Question: I have a situation where I need to check the profile maven is running on and then according to that I need to configure task scheduler. There are two profiles one is 'global' and the other one is 'nonglobal', what I did is:
'''
<task:scheduler id="customerPortalTaskScheduler" pool-size="1" />
<task:scheduled-tasks scheduler="customerPortalTaskScheduler">
<task:scheduled ref="SubscriptionService" method="updateNextDistributionDateForAllCurrentUsers" cron="${nhst.ncp.instance} == 'global' ? #{customerportal['globalUpdateDistributionDateServiceTuesday.CronTrigger']} : #{customerportal['updateDistributionDateServiceMondayThursday.CronTrigger']}" />
<task:scheduled ref="SubscriptionService" method="updateNextDistributionDateForAllCurrentUsers" cron="${nhst.ncp.instance} == 'global' ? #{customerportal['globalUpdateDistributionDateServiceWednesday.CronTrigger']} : #{customerportal['updateDistributionDateServiceFriday.CronTrigger']}" />
<task:scheduled ref="SubscriptionService" method="updateNextDistributionDateForAllCurrentUsers" cron="${nhst.ncp.instance} == 'global' ? #{customerportal['globalUpdateDistributionDateServiceThursday.CronTrigger']} : #{customerportal['updateDistributionDateServiceWeekend.CronTrigger']}" />
</task:scheduled-tasks>
'''
${nhst.ncp.instance} is instance of maven profile. It would say whether its global or nonglobal profile. It does work fine, because properties file are being loaded properly.
With the above configuration, I am getting an error which is there in screenshot.
Any ideas how to solve this?
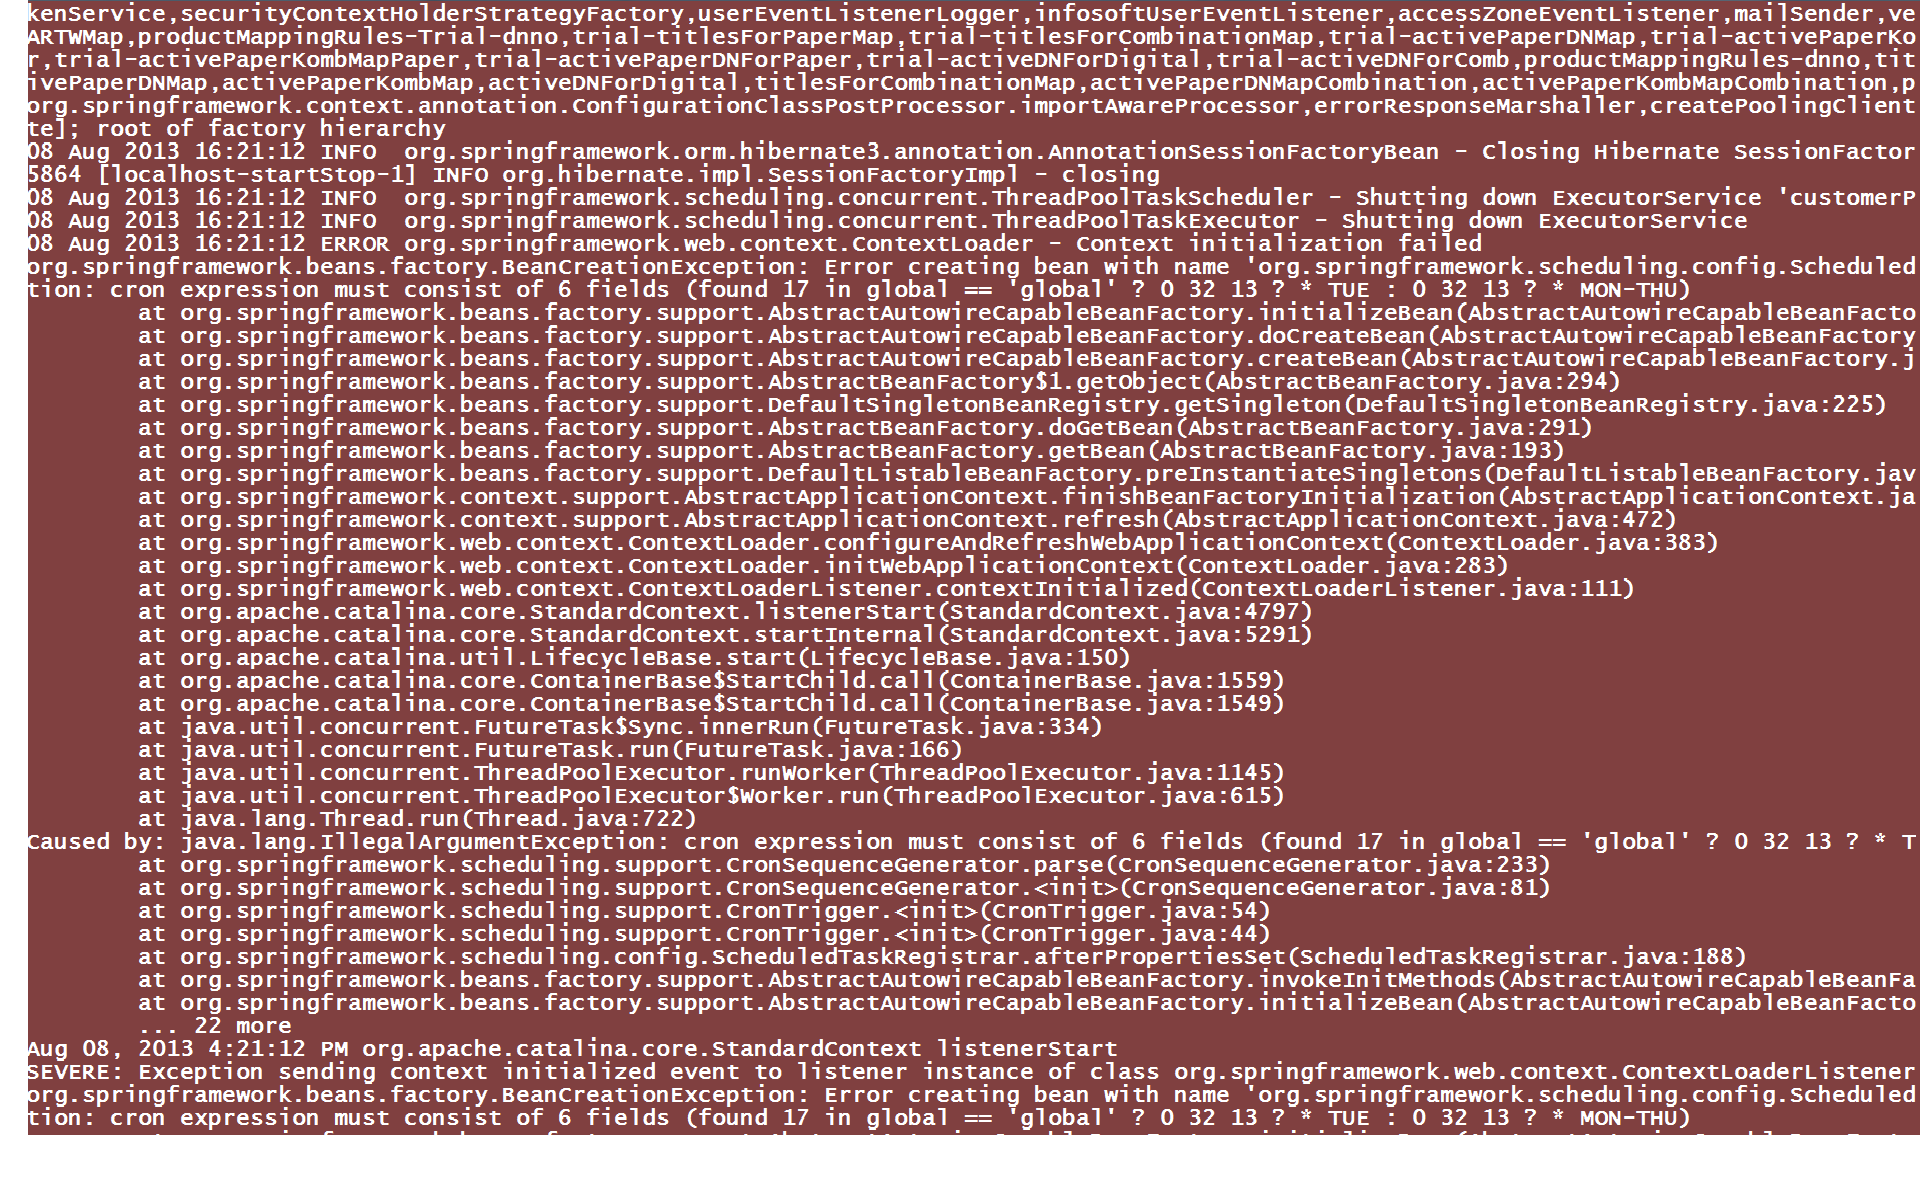
Answer: Do not depend on profile activated. Depend on local configuration file:
'''
<context:property-placeholder ignore-resource-not-found="true" location="file:/etc/mumbojumbo/app.config.properties"/>
'''
in /etc/mumbojumbo/app.config.properties
'''
cron.schedule = blabla
'''
You can always provide a sensible default value. So you only have to override it where you want.
'''
<task:scheduled ref="SubscriptionService" method="updateNextDistributionDateForAllCurrentUsers" cron="${cron.schedule:defaultvalue}" />
'''
Something like that?